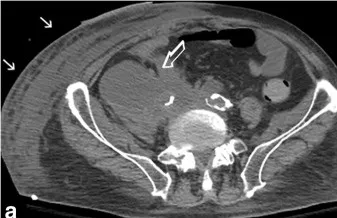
Non-contrast CT images through. The lower pelvis.
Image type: radiology (ct)